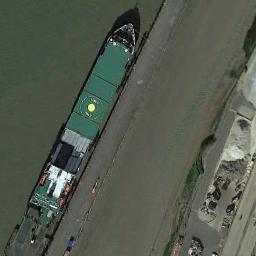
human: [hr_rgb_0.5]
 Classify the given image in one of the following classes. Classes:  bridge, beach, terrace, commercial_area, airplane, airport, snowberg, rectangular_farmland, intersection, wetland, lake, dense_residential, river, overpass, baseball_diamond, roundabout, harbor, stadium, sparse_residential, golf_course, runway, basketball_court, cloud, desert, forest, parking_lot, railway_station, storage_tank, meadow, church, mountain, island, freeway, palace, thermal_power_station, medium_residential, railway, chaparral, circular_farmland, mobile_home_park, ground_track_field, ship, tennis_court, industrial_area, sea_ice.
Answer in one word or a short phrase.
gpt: ship